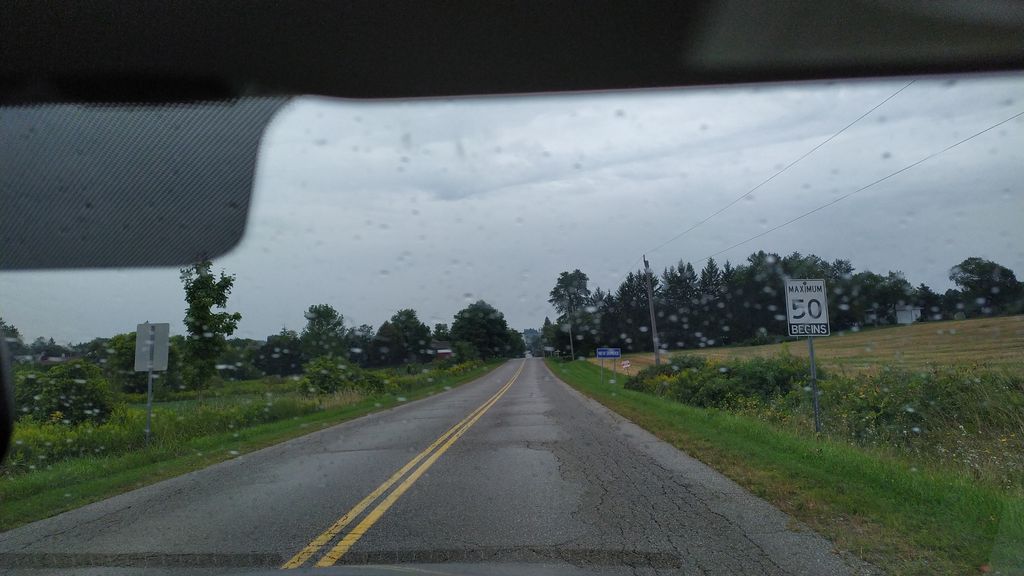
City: kitchener-waterloo